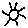
Label: sun